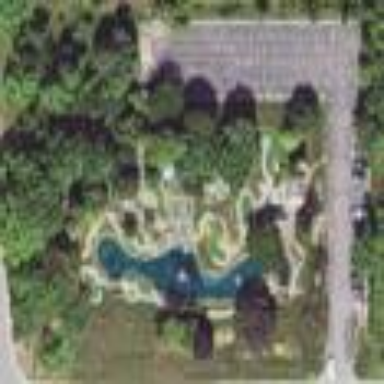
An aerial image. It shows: Miniature golf course.